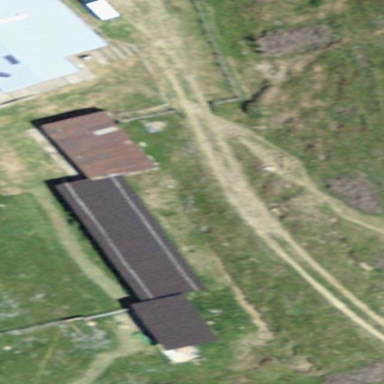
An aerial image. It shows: Shed.